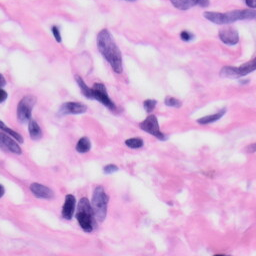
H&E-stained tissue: Skin